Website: crate-barrel
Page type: account-selection
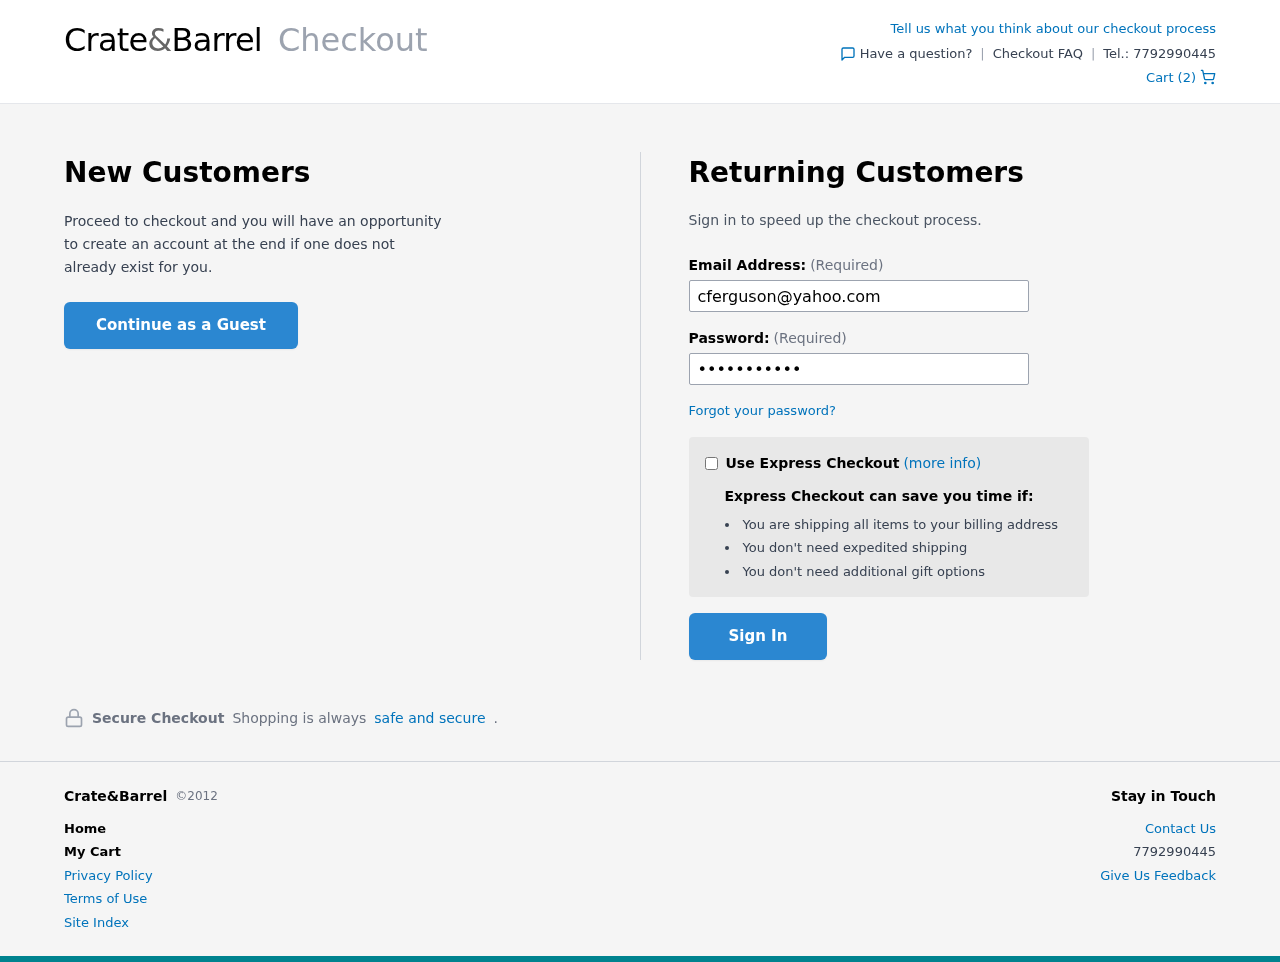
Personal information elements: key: PII_EMAIL
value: cferguson@yahoo.com
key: PII_PHONE
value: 7792990445
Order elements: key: ORDER_NUM_ITEMS
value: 2